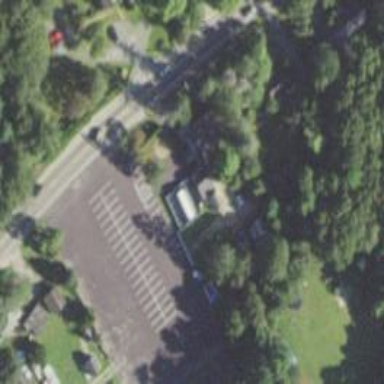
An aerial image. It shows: Parking space is available.